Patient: sex M, age 28
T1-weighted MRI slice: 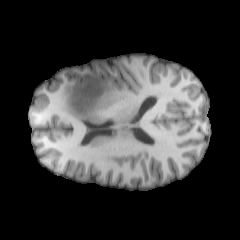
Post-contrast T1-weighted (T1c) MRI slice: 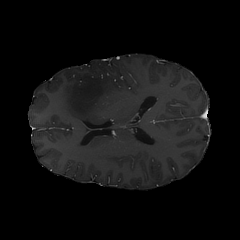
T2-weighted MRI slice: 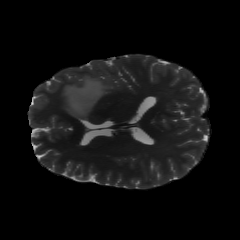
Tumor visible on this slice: yes
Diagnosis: Astrocytoma, IDH-mutant
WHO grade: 2